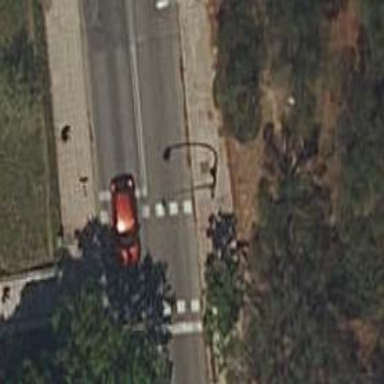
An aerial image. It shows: Asphalt footway with crossing equipped with traffic signals.